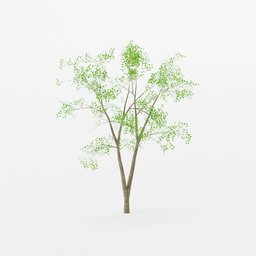
Label: nature